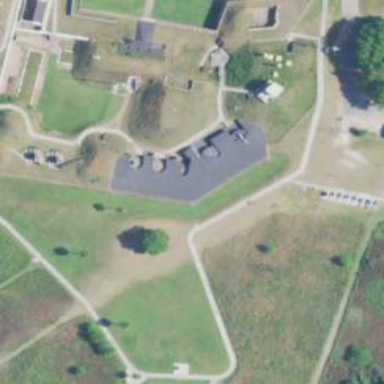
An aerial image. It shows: Historic cannon.